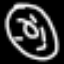
Label: donut